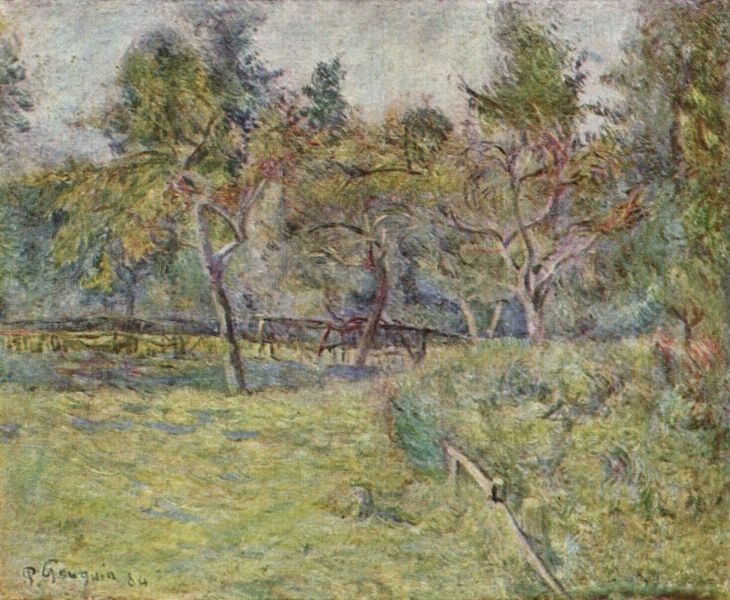
Titel: Bretonische Landschaft
Künstler: Paul Gauguin
Institution: Privatsammlung
Schlagwörter: baum, blau, blätter, dunkel, gemälde, himmel, laub, schatten, weiß, wolken, baumstämme, bäume, fluss, gelb, grün, impressionismus, landschaft, ocker, teich, äste, bewegung, bunt, frankreich, grau, hell, holz, kreide, licht, orange, schwarz, türkis, gras, park, rasen, wiese, wolke, zaun, beige, expressionismus, malerei, bild, signatur, öl, ast, bach, baumstamm, feld, gräser, natur, stamm, weide, wind, brücke, gatter, pastos, sonne, wiesen, blatt, pflanzen, rosa, wald, garten, sommer, ansicht, süden, studie, datierung, farben, modern, farbe, lila, nuancen, violett, halm, landschaftsmalerei, linien, herbst, koppel, zäune, idylle, signiert, holzzaun, van gogh, sturm, stämme, wetter, monet, datum, balken, geländer, frühling, striche, impression, pfosten, gauguin, regen, name, pfahl, paul, künstler, schemenhaft, leben, gaugin, rinde, gehölz, freilichtmalerei, plein air, grüntöne, jahreszeit, pferch, umzäunung, weise, morsch, aquarel, himmer, paul gauguin, farbenfroh, paul gaugin, verwischen, gehege, olivenbäume, datiert, verzweigt, ähnlich, australien, olivenhain, wälde, erscheinungsfarbe, 1884, florida, mangroven, holzbrükce, 84, 1984, oaul gauguin